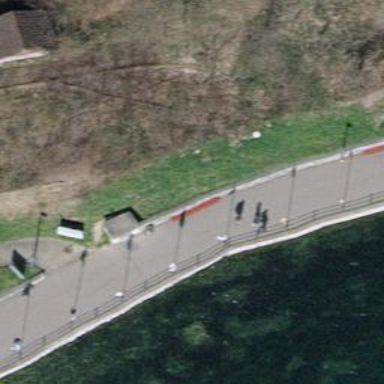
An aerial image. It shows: Red bench.